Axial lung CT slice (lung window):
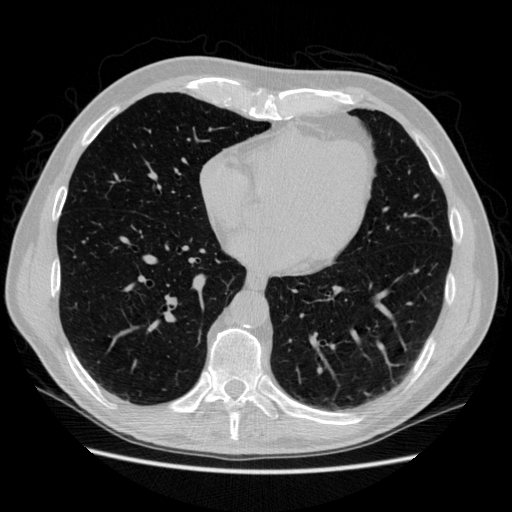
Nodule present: no